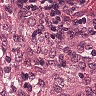
Metastatic tissue present: no